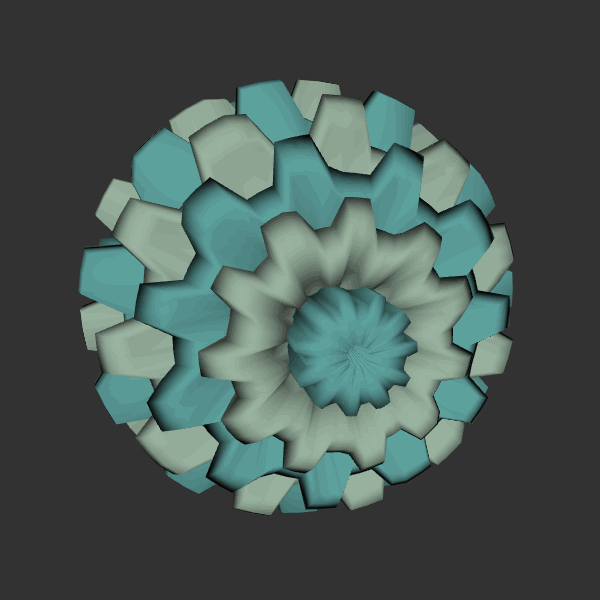
Background: dark